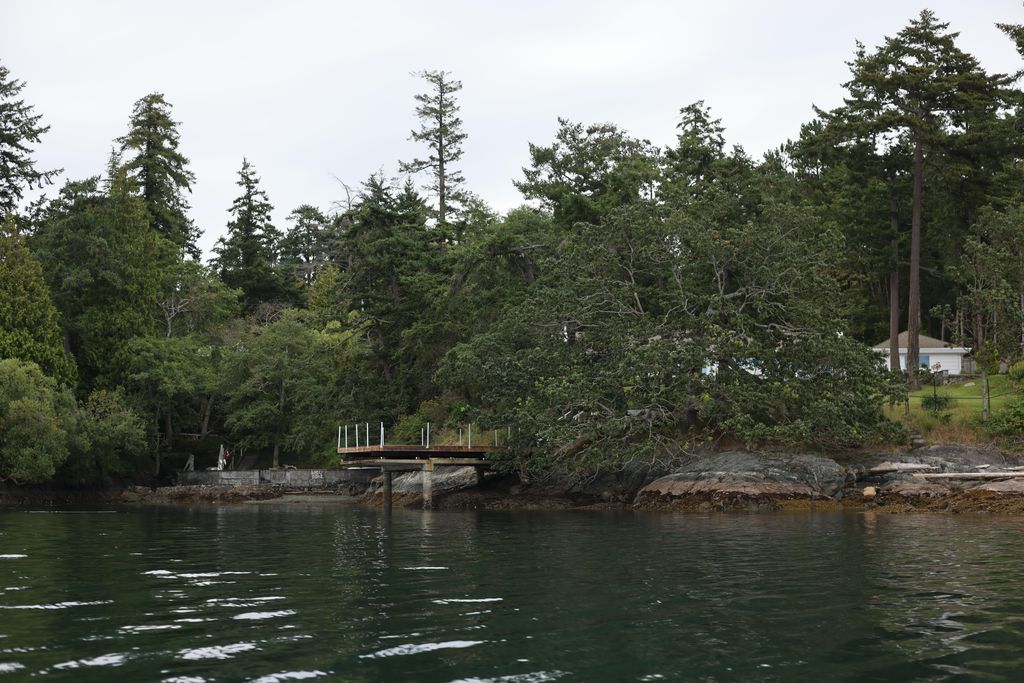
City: victoria